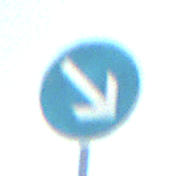
Verkehrszeichen: VorgeschriebeneVorbeifahrtRechts
Umgebung: Outdoor, Special
Tageszeit: MorningAfternoon
Wetter: Clear
Licht: Natural
Jahreszeit: NotSpecified
Kontrast: HighContrast